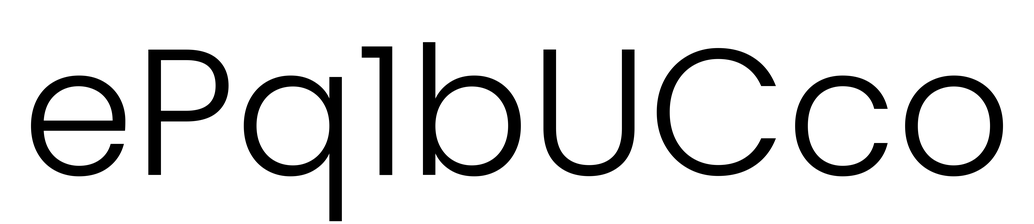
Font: Poppins-Light